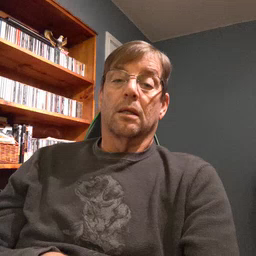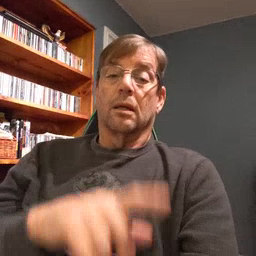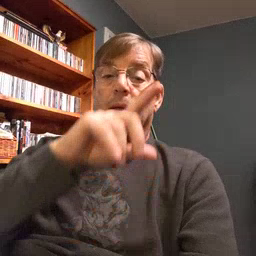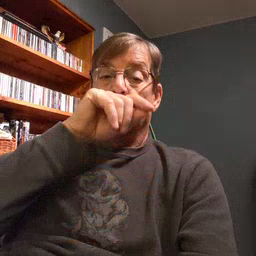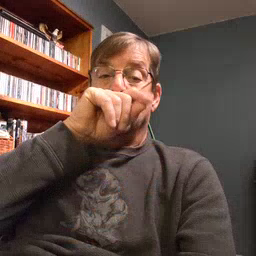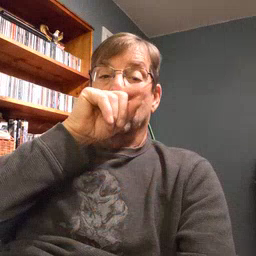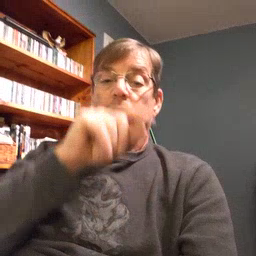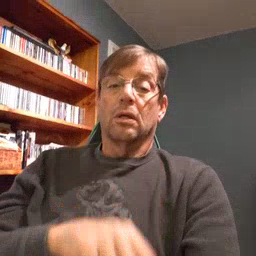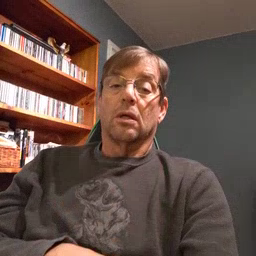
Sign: bird